Question: I am creating a visualization with d3.js:
<URL>
In that code I create an SVG element and set the size with this line:
'''
var chart = d3.select("body")
.append("div").attr("class", "chart")
.append("svg")
.attr("width", outerWidth) // outerWidth = 960
.attr("height", outerHeight) // outerHeight = 500
.append("g")
.attr("class", "margin")
.attr("transform", "translate(" + margin.left + "," + margin.top + ")");
'''
Testing the code in Chrome, everything works fine, the SVG has the desired size of (960, 500). When I open this site in Firefox, however, the SVG element is created with a different size, appearantly depending on the actual browser window size, e.g. (634, 856) in the case below.

How do I fix this behaviour to set the SVG to the desired fixed size for Firefox?
I tried several things, including wrapping a div around and/or following ideas I found elsewhere
- <URL>
But I didn't find a way to fix this problem for me that worked:(
Any help would be greatly appreciated!
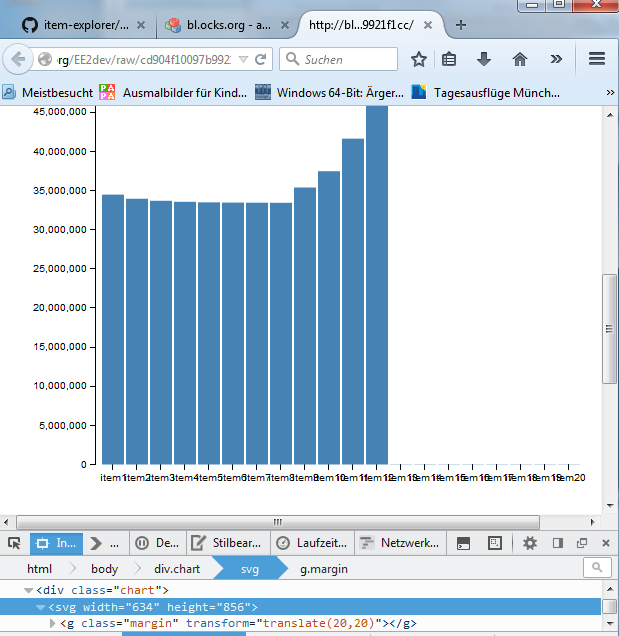
Answer: 'outerWidth' and 'outerHeight' are browsers Window properties. It is curious problem that these properties could be overwritten in Chrome but not in Firefox (<URL>. So when you set
'''
outerWidth = 960;
'''
then outerWidth is changed to 960 in Chrome. In the case of Firefox it is current window width and it can not be changed by the client script.
So rename 'outerWidth' and 'outerHeight' and it should be working.
'''
svgWidth = 960;
svgHeight = 500;
...
.append("svg")
.attr("width", svgWidth)
.attr("height", svgHeight)
'''